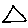
Label: triangle